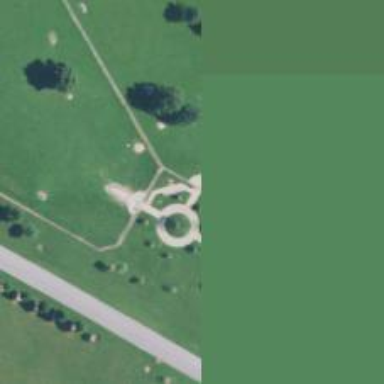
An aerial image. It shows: Dog park for leisure land.